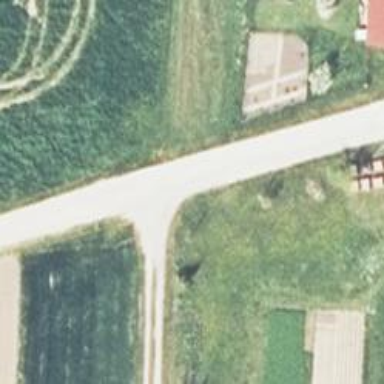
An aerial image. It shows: Gravel track with Grade 3 quality.